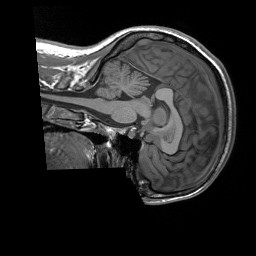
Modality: T1w
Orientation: sagittal
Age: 26
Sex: female
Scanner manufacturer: siemens
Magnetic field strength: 3 T
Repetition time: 1.9 s
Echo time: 0.00252 s